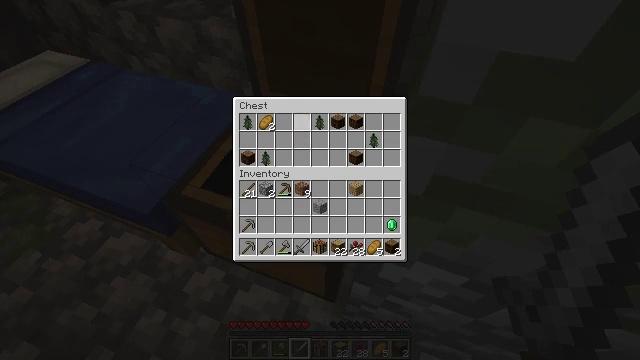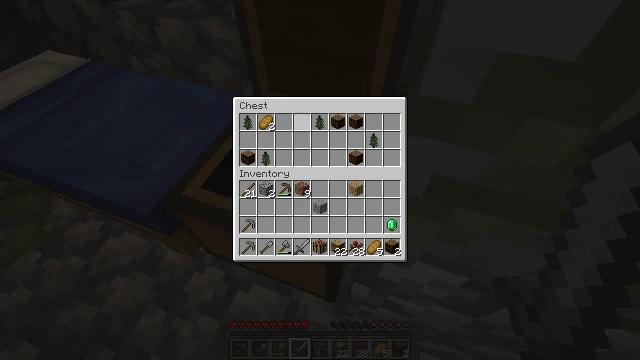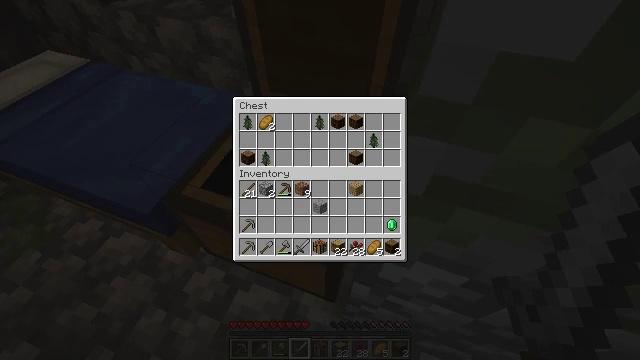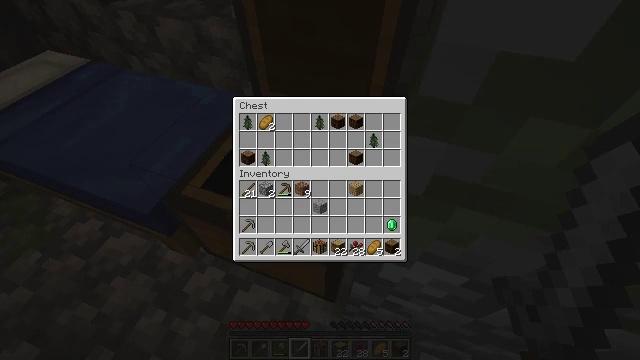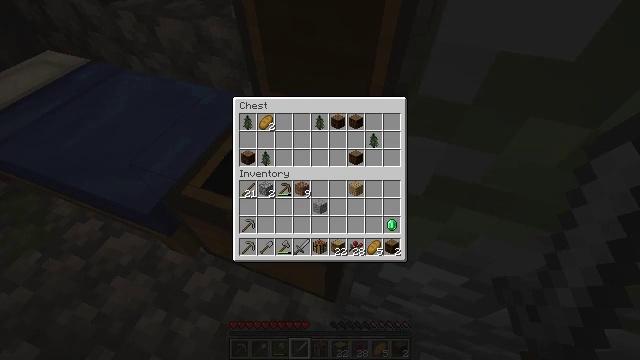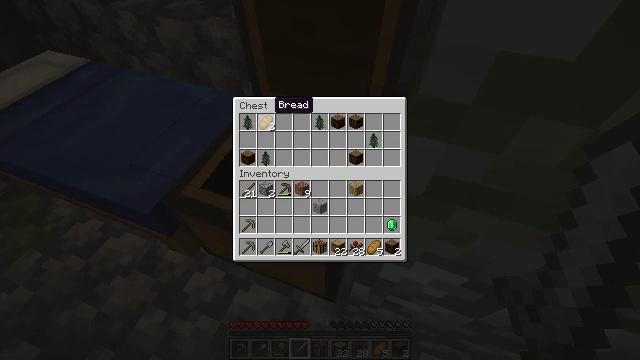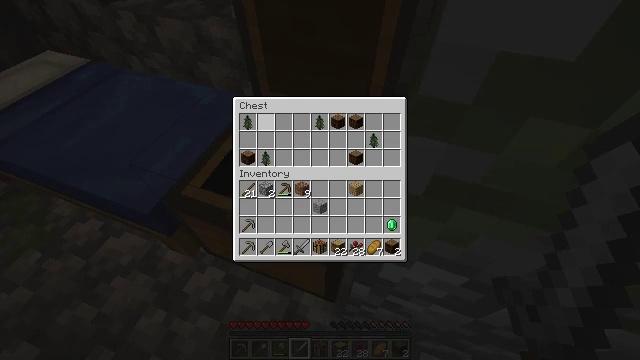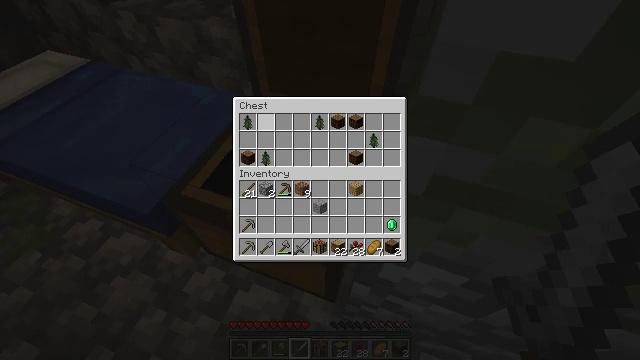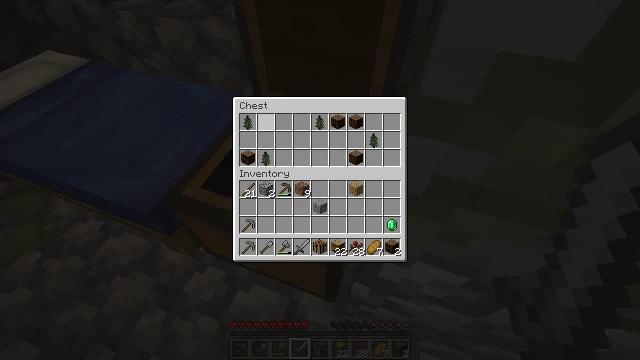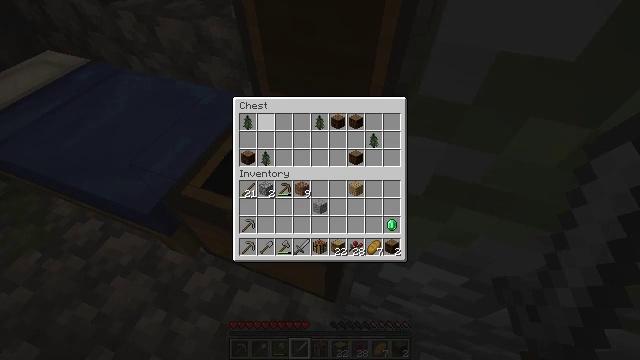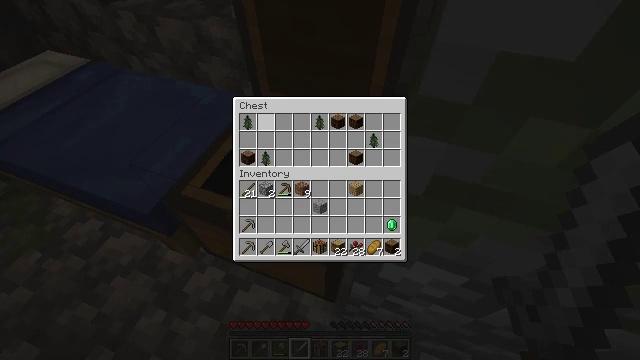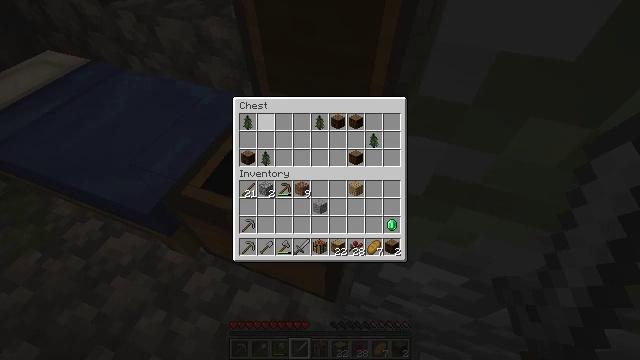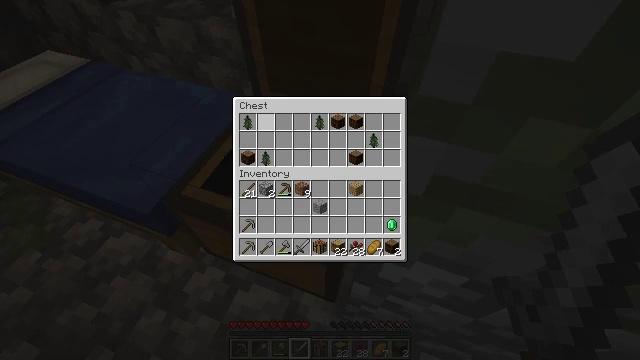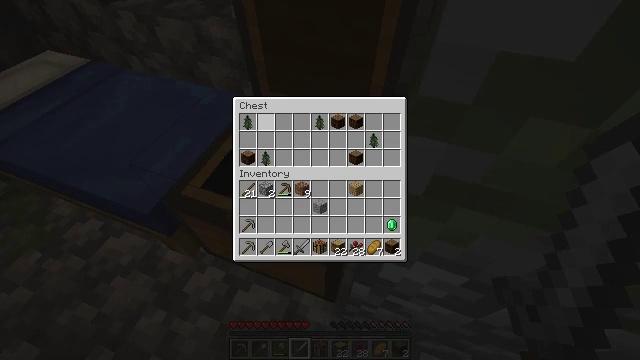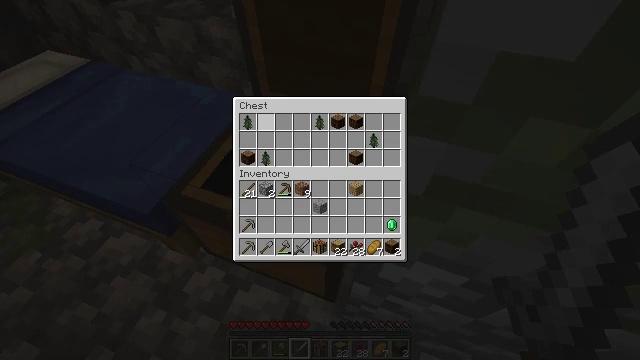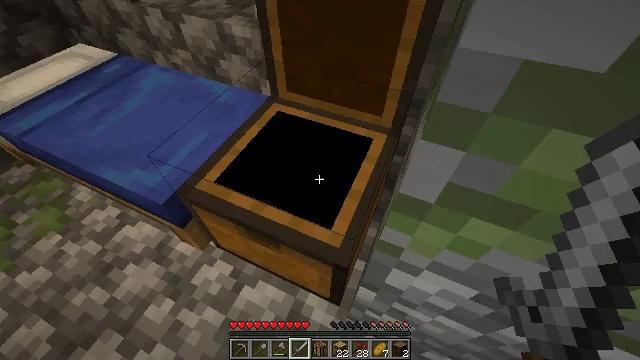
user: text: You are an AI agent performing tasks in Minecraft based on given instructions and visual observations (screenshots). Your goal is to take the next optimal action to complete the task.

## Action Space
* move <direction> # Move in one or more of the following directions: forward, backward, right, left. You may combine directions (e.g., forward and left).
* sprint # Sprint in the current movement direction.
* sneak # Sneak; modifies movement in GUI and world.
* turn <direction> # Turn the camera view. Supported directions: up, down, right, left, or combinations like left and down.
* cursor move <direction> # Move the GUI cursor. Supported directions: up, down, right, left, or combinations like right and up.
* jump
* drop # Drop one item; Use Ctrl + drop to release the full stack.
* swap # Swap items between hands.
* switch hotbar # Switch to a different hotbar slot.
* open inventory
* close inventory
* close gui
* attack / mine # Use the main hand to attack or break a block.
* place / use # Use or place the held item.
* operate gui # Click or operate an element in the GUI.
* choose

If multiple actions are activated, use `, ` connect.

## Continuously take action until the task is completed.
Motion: motion action
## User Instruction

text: Retrieve the blue bed from the ground.
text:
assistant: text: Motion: sneak, cursor move left
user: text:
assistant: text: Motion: sneak, cursor move left
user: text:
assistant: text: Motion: sneak, cursor move left
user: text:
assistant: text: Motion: sneak, cursor move left
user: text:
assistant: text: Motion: sneak
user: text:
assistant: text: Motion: sneak, operate gui
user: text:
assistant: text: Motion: sneak, operate gui
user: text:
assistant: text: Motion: sneak, operate gui
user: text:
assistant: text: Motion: sneak
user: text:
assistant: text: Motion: sneak
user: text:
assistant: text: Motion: sneak
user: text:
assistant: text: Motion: sneak
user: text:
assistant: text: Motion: sneak
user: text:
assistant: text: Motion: sneak
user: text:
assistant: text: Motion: cursor move left
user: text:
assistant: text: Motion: turn left, close gui
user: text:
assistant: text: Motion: turn left and up
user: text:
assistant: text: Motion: turn left and up
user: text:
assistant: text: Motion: turn left and up
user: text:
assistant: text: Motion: attack / mine
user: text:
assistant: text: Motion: attack / mine
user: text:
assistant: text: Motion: attack / mine
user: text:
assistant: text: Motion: move forward, turn left, attack / mine
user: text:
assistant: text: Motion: move forward, turn left, attack / mine
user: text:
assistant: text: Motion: move forward, turn left, attack / mine
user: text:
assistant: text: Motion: move forward, attack / mine
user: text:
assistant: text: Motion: attack / mine
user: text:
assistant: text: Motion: attack / mine
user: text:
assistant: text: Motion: attack / mine
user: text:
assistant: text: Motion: attack / mine